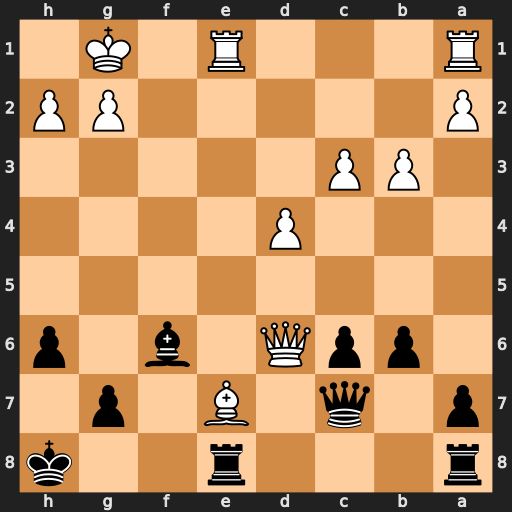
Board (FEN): r3r2k/p1q1B1p1/1ppQ1b1p/8/3P4/1PP5/P5PP/R3R1K1
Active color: b
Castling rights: -
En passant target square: -
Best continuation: Rxe7 Qxc7 Rxc7